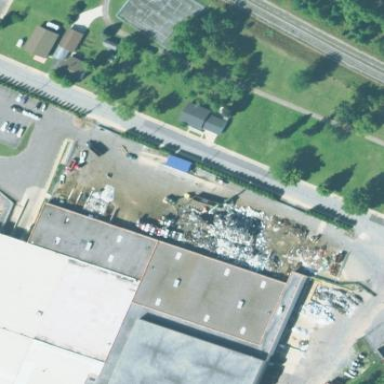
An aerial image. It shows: Brownfield site.